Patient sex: F
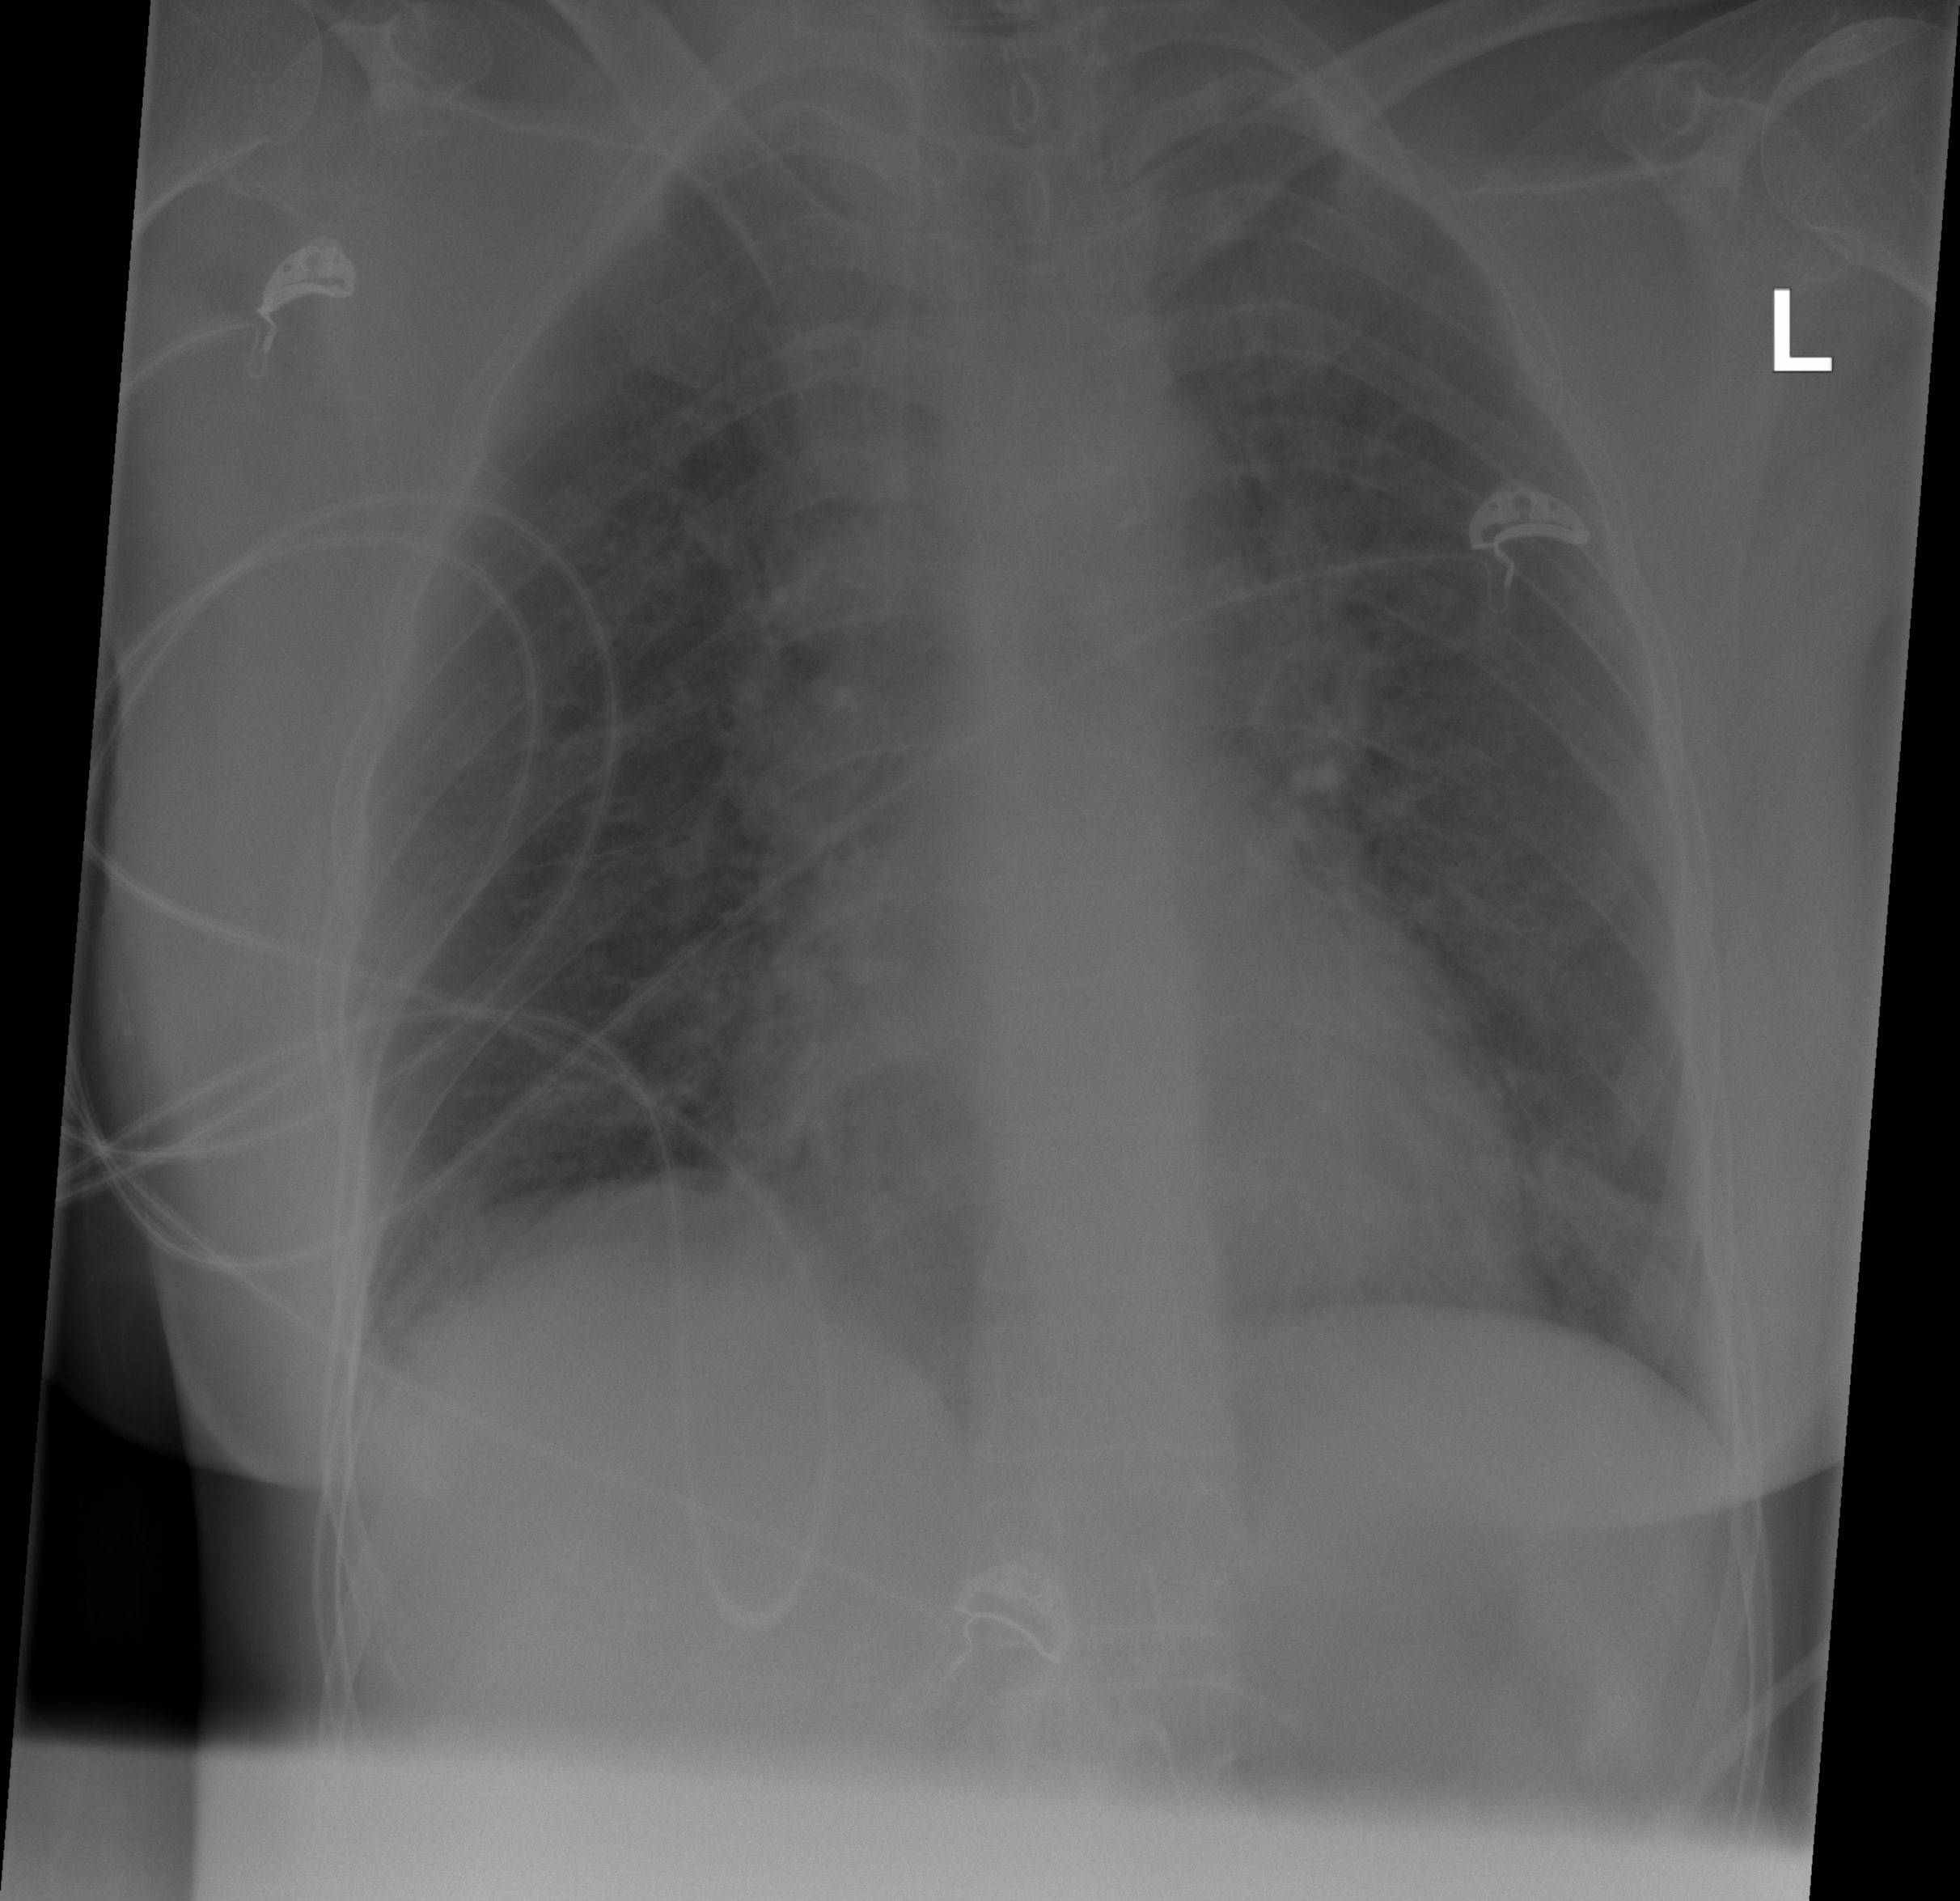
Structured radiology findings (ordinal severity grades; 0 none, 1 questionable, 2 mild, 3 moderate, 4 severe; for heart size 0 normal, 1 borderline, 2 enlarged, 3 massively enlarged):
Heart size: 0
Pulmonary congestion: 2
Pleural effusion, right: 0
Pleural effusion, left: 0
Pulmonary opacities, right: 0
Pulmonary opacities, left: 0
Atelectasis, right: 0
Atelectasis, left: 2